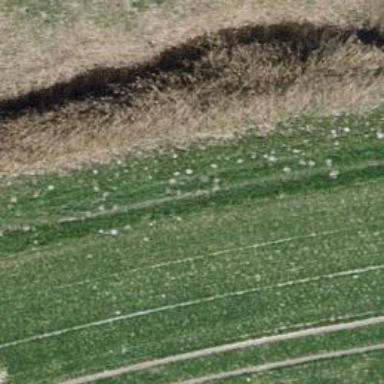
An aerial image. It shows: Path on the ground.